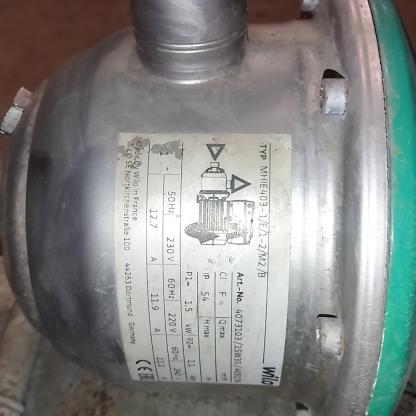
Klasa: tabliczka-znamionowa